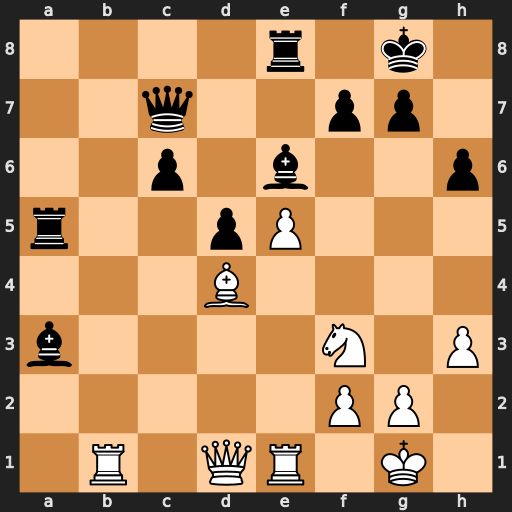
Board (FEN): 4r1k1/2q2pp1/2p1b2p/r2pP3/3B4/b4N1P/5PP1/1R1QR1K1
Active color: w
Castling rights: -
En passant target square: -
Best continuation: Bb6 Qc8 Bxa5